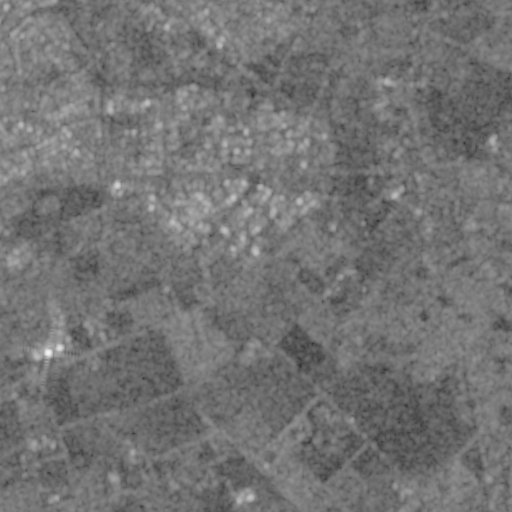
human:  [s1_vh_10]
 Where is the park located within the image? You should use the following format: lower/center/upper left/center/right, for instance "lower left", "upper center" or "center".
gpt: The park is located in the upper left of the image.
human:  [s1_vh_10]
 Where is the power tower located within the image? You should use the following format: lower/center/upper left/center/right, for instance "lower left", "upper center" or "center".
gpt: The power tower is located in the upper right of the image.
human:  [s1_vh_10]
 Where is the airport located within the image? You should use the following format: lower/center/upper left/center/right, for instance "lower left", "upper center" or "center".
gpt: There is no airport in the image.

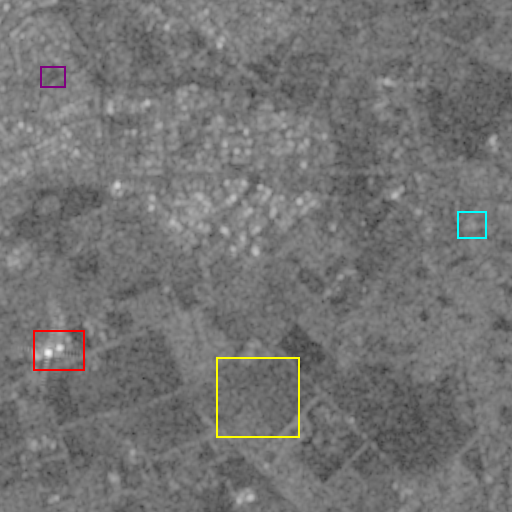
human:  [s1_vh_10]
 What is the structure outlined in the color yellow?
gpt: The structure outlined in yellow is a crop field.
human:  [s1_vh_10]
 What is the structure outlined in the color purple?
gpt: The structure outlined in purple is a park.
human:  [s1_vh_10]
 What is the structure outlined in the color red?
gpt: The structure outlined in red is a parking lot.
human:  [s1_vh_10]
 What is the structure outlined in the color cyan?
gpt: The structure outlined in cyan is a power substation.
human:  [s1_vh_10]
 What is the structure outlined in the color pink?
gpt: There is no pink outline.